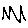
Label: zigzag